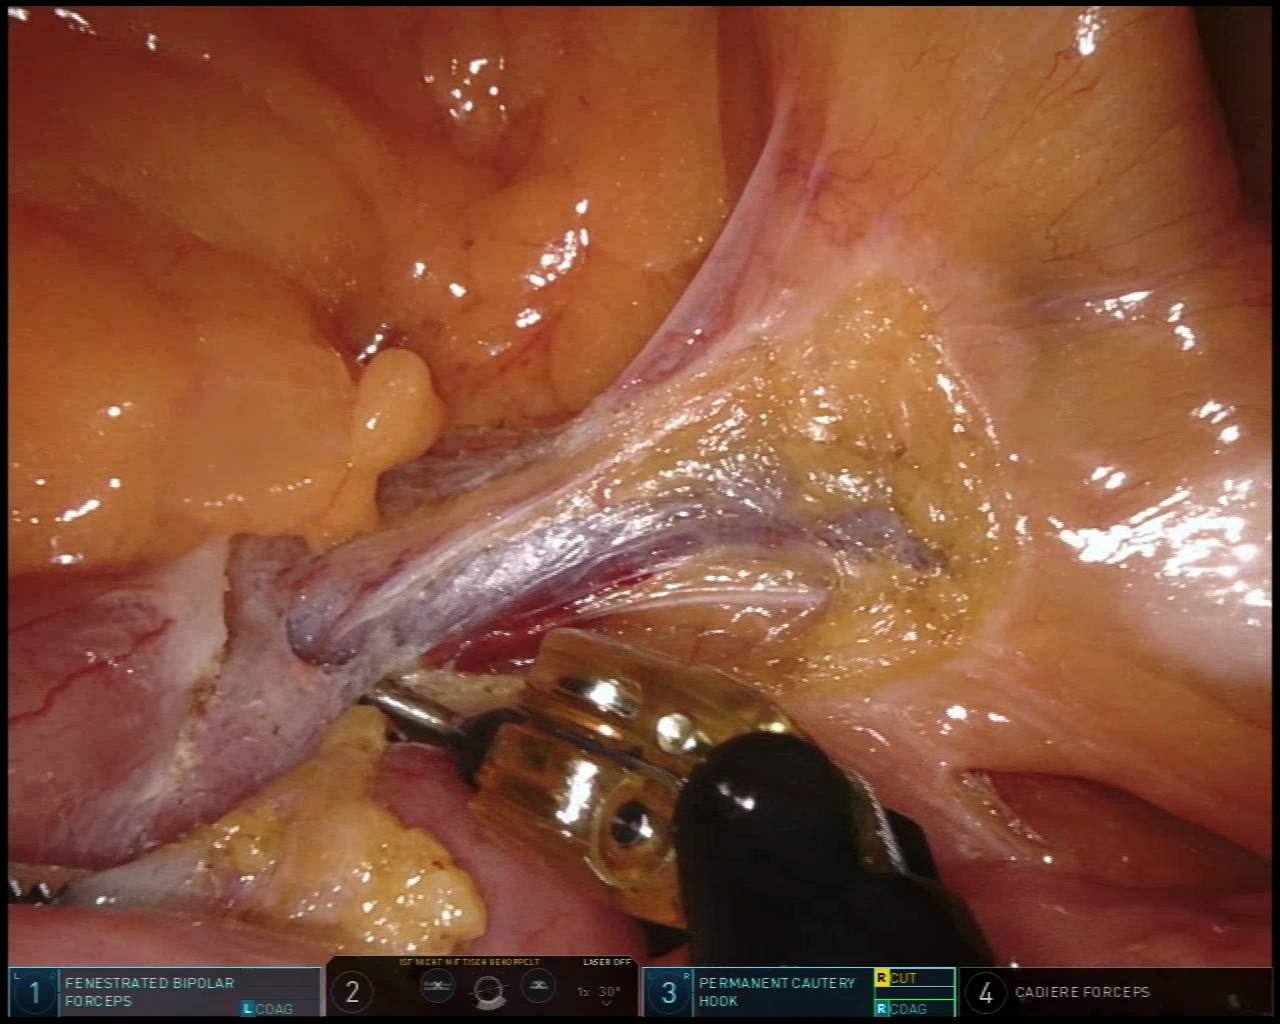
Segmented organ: intestinal_veins
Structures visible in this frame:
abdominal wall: no
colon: no
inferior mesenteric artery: no
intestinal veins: yes
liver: no
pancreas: no
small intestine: yes
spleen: no
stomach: no
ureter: no
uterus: no
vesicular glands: no